Question: I am grouping by weeks using DATEPART in SQL. However, I want to include the empty weeks also, not only weeks that include values. I have a script that works perfectly collecting data by weeks, but not the empty weeks. I've been trying to use left outer join but my SQL skills are not all that great. I decided to ask you guys.
Here is my script:
'''
select
DatePart(Year, MYTABLE.CREATION_DATE) as DateYear,
DatePart(Month, MYTABLE.CREATION_DATE) as DateMonth,
DatePart(Week, MYTABLE.CREATION_DATE) as DateWeek,
sum(cast(MYTABLE.BASE_TRANSACTION_VALUE as int)) as Value,
min(MYTABLE.CREATION_DATE) as DateT
from MYTABLE
where MYTABLE.SEGMENT2 like '00601'
and MYTABLE.SEGMENT4 like '%'
and MYTABLE.CREATION_DATE > '2012-12-30 12:00:00'
and MYTABLE.CREATION_DATE < '2013-12-30 11:00:00'
group by
DatePart(Year, MYTABLE.CREATION_DATE),
DatePart(Month, MYTABLE.CREATION_DATE),
DatePart(Week, MYTABLE.CREATION_DATE)
order by DateYear, DateMonth, DateWeek
'''

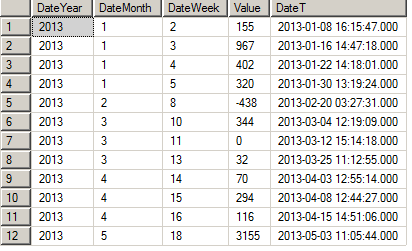
Answer: This should do it. My SQLFiddle is <URL>
'''
declare @WeekTable table(
[WeekDate] datetime
)
declare @startDate datetime,
@EndDate datetime
select @startDate = '1/1/2013',@EndDate = '12/31/2013'
while @startDate<=@EndDate begin
insert into @WeekTable values(@startDate)
set @startDate = @startDate+7
end
select
DatePart(Year, [WeekDate]) as DateYear,
DatePart(Month, [WeekDate]) as DateMonth,
DatePart(Week, [WeekDate]) as DateWeek,
sum(cast(MYTABLE.BASE_TRANSACTION_VALUE as int)) as Value,
min(isnull(MYTABLE.CREATION_DATE,[WeekDate])) as DateT
from
@WeekTable
left outer join
MYTABLE
on
DatePart(Week,MYTABLE.CREATION_DATE) =DatePart(Week, [WeekDate])
and
DatePart(Year,MYTABLE.CREATION_DATE) =DatePart(Year, [WeekDate])
and
MYTABLE.SEGMENT2 like '00601'
and
MYTABLE.SEGMENT4 like '%'
group by
DatePart(Year, [WeekDate]) ,
DatePart(Month, [WeekDate]),
DatePart(Week, [WeekDate])
order by
DateYear, DateMonth, DateWeek
'''